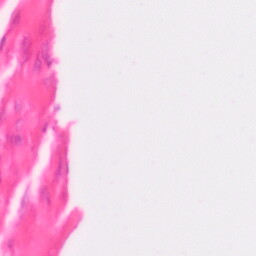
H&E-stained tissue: Colon